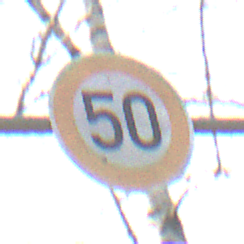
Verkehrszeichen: Geschwindigkeit50
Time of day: MorningAfternoon
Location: Outdoor (Nature)
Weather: Clear
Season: Winter
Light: Natural